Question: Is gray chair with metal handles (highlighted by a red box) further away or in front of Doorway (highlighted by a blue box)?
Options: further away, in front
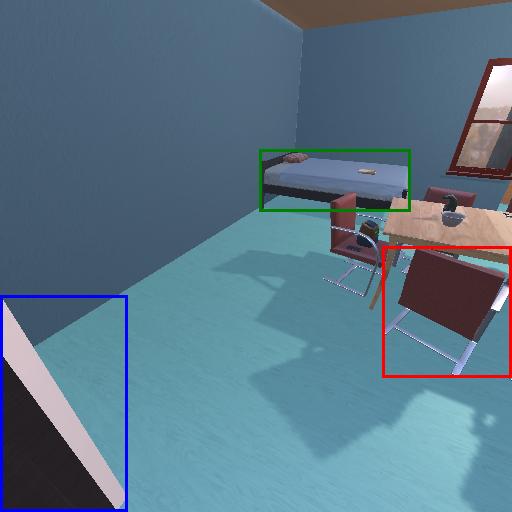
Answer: further away